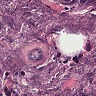
Metastatic tissue present: no